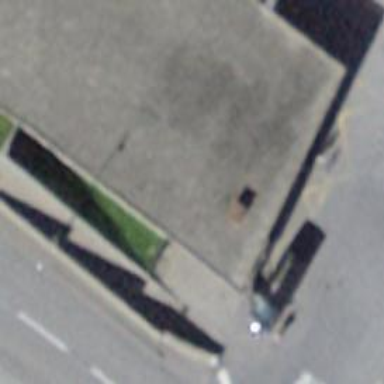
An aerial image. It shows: Post office.